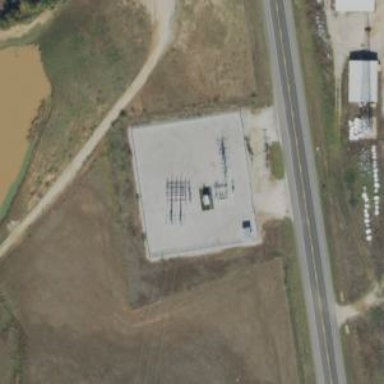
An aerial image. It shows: Power substation.